Brain MRI, t1w sequence, axial 2D slice.
Patient: age 51, sex F, weight 95 kg, height 1.95 m
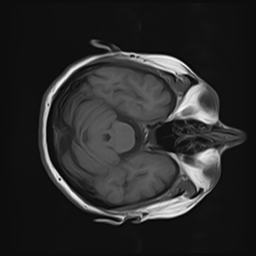